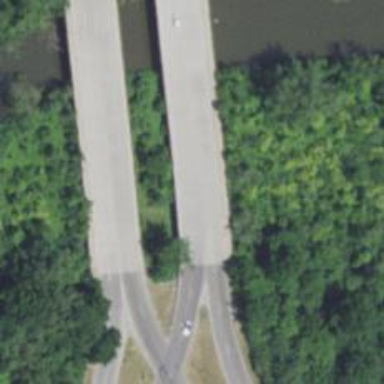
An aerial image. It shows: Primary link highway crossing bridge.